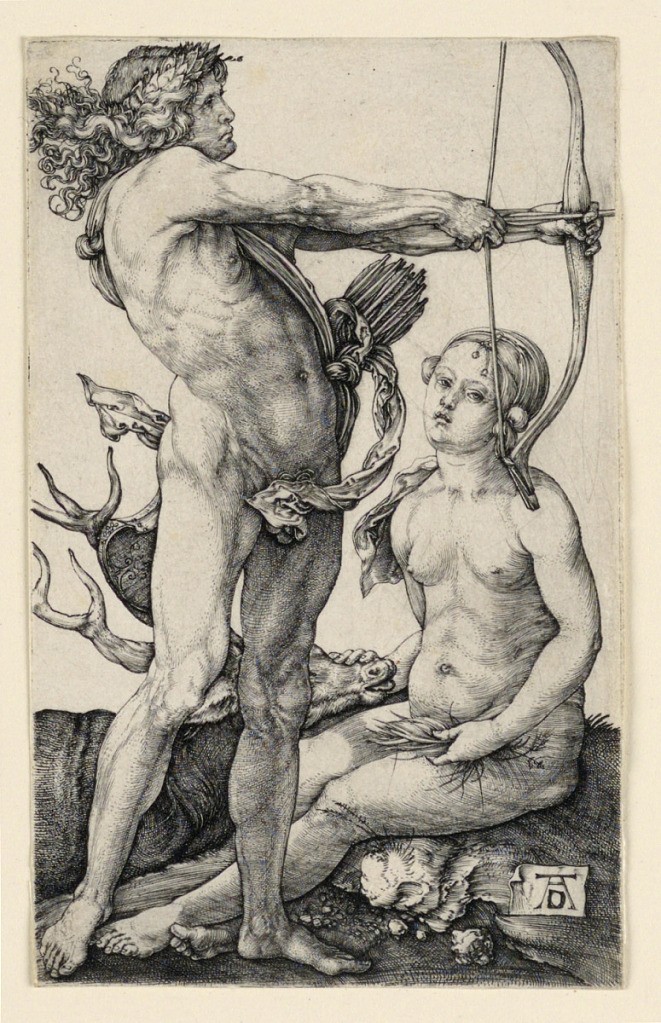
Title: Apollo and Diana
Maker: Albrecht Dürer, German, 1471–1528
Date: ca. 1505
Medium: Woodcut on paper
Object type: Print
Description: Apollo stands at left, facing right, drawing his bow and arrow. Diana is seated at right, carrying a stag with her right hand, and a tuft of grass in her left. Monogram of Dürer at lower right.